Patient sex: M
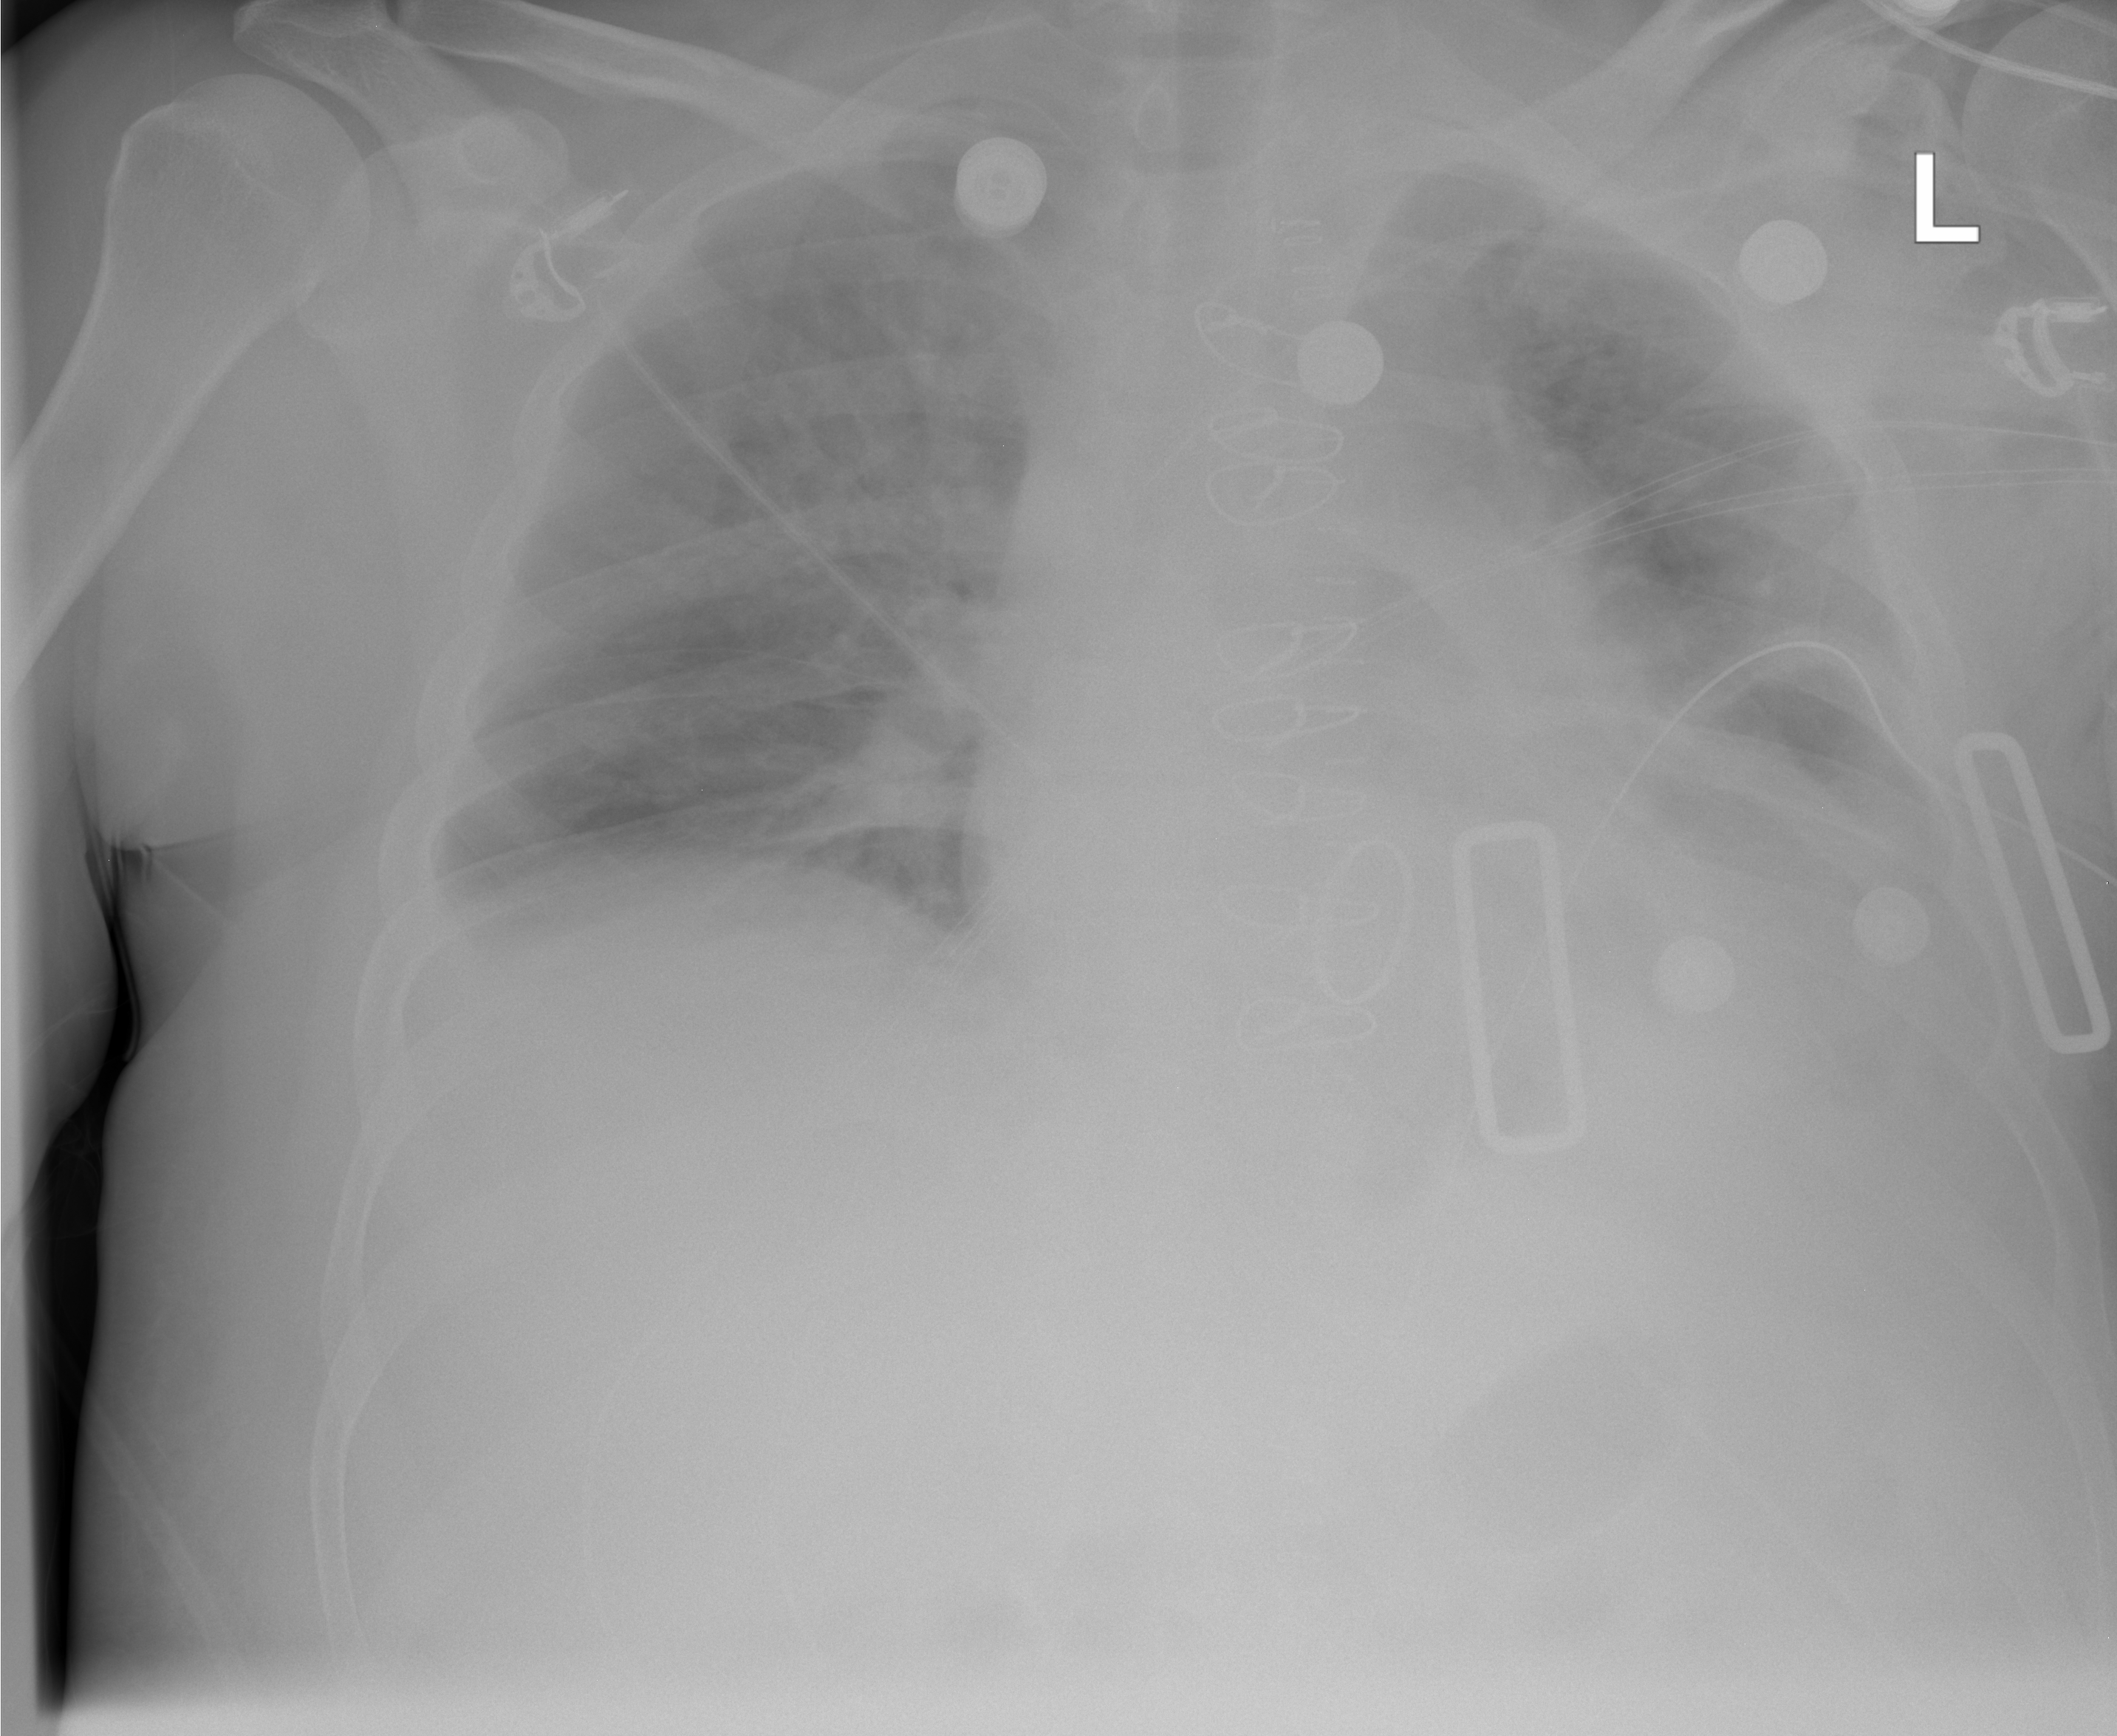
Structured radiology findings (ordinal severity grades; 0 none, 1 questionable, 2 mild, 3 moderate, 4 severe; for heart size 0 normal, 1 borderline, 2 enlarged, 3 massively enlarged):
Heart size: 2
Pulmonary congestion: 2
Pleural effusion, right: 1
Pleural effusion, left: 2
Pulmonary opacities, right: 0
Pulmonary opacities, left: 0
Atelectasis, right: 2
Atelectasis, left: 2